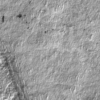
Label: not_dusty